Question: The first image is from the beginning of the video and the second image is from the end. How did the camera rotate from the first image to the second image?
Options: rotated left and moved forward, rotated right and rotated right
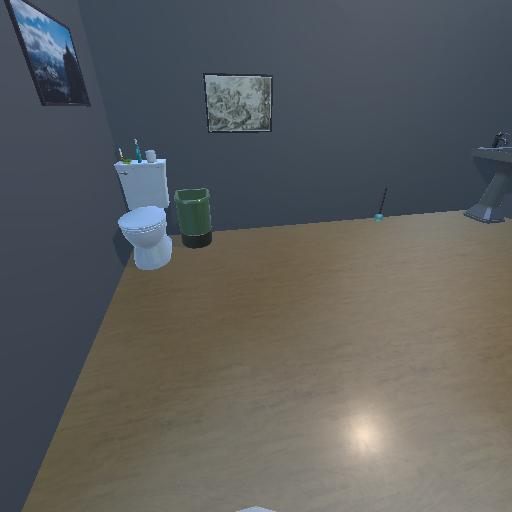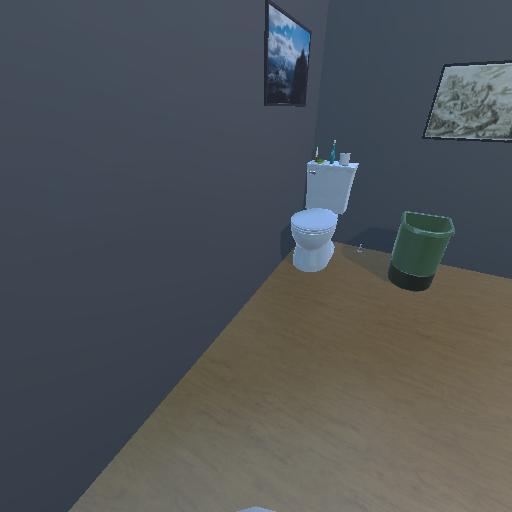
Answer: rotated left and moved forward